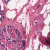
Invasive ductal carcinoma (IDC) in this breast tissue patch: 0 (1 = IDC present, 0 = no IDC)